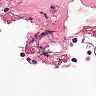
Metastatic tissue present: no